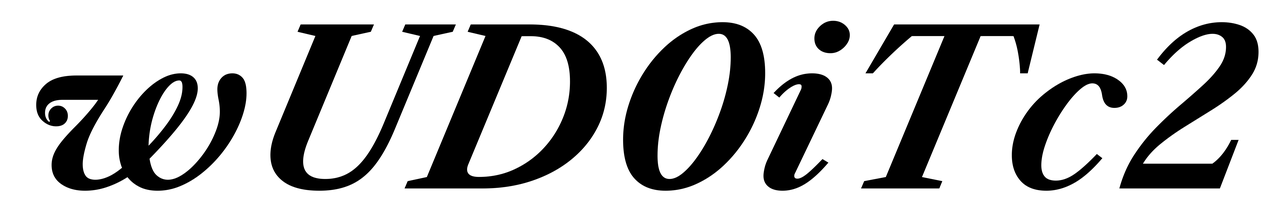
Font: LibreCaslonText-Italic_Bold_Italic